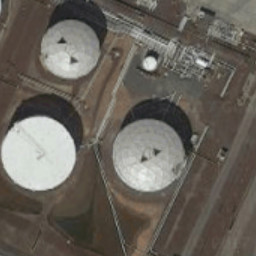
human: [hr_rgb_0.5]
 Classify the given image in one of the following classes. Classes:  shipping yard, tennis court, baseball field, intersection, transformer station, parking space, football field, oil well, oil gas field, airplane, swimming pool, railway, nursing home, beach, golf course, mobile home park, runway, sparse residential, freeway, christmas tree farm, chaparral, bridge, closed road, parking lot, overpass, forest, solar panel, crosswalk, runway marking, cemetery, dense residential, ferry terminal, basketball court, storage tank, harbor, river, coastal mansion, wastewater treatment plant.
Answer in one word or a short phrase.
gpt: storage tank